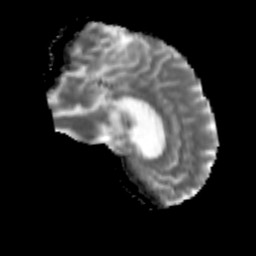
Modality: MD
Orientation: sagittal
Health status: ill
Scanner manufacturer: siemens
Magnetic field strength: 3 T
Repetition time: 6.8 s
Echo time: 0.097 s